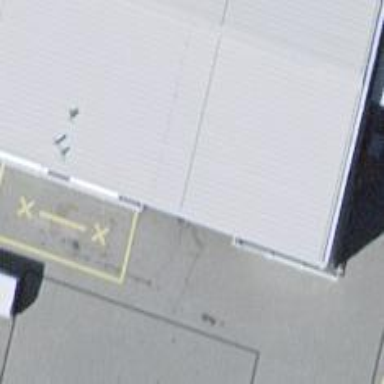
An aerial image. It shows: Car wash facility.